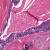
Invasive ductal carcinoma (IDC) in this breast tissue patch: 0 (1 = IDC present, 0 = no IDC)